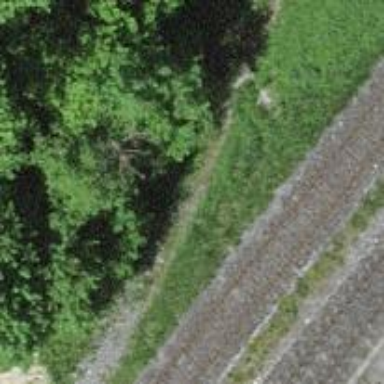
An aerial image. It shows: Disused railway spur with single track.